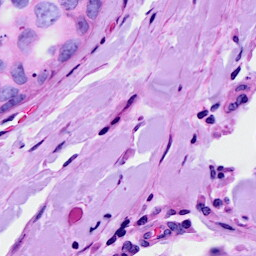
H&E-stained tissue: Breast